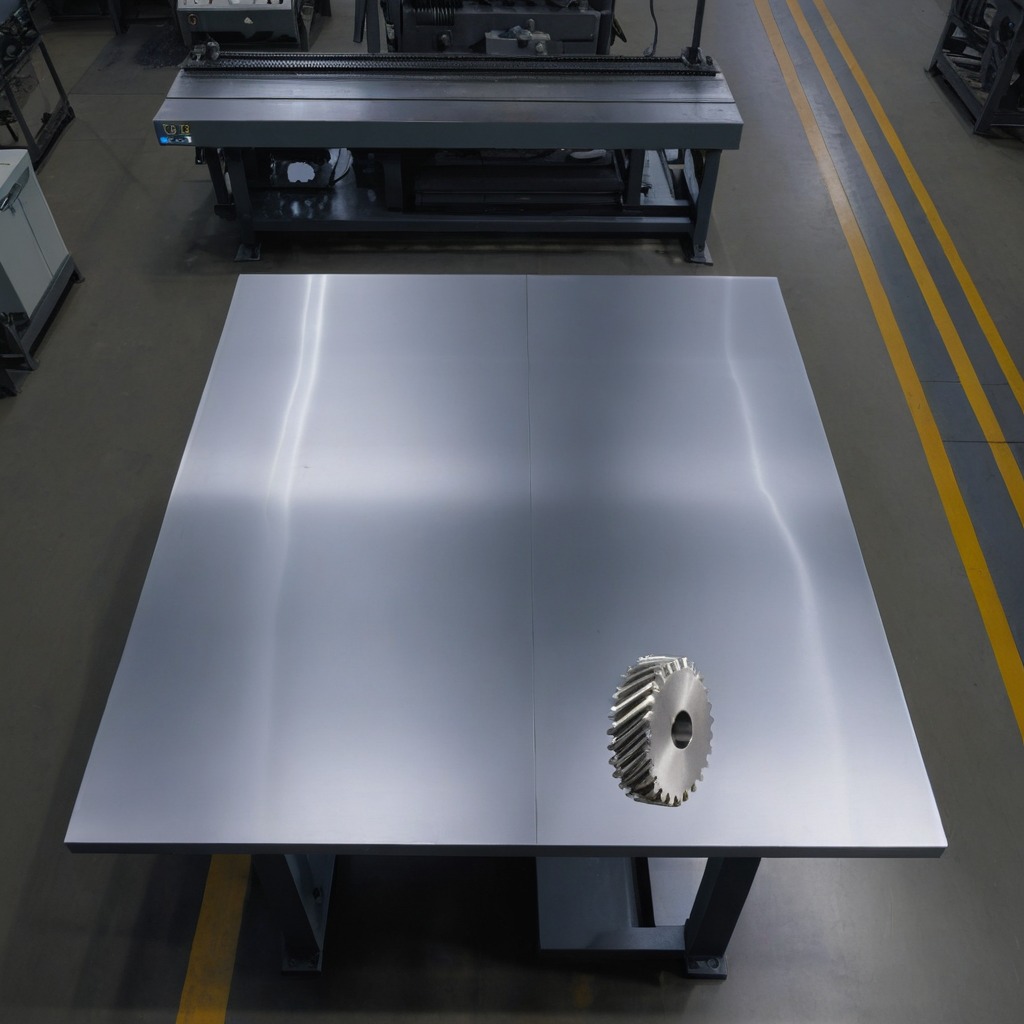
A steel gear with teeth is lying on the tabletop.